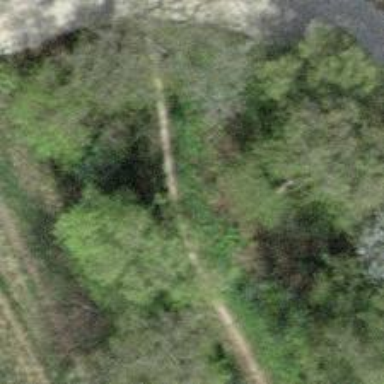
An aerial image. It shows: Path.